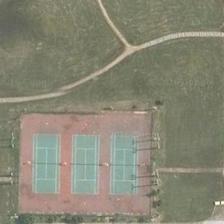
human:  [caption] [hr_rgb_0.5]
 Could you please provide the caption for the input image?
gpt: three tennis courts lay side by side is this area, with meandering paths aside .

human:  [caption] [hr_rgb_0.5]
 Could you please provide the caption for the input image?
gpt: three tennis courts are surrounded by green meadows with small roads in it .

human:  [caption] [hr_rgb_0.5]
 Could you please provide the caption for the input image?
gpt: three tennis courts are surrounded by a piece of meadow and several roads .

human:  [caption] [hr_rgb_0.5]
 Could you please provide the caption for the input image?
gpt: a large piece of green meadow is around three tennis courts .

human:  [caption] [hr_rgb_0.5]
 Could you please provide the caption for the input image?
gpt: three tennis courts are surrounded by green meadows with small roads in it .